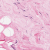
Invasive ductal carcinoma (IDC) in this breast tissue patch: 0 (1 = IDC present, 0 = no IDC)